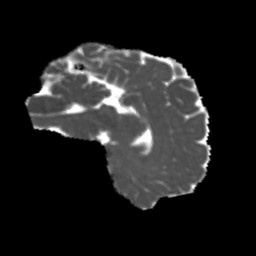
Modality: MD
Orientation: sagittal
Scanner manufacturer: siemens
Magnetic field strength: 3 T
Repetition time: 4 s
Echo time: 0.0594 s